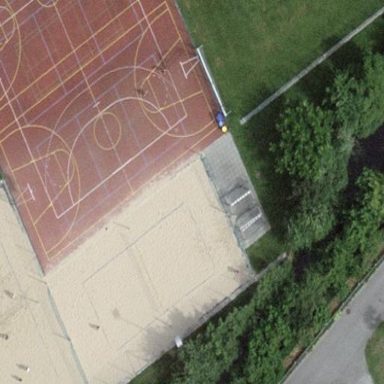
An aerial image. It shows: Sandy pitch designated for beach volleyball.